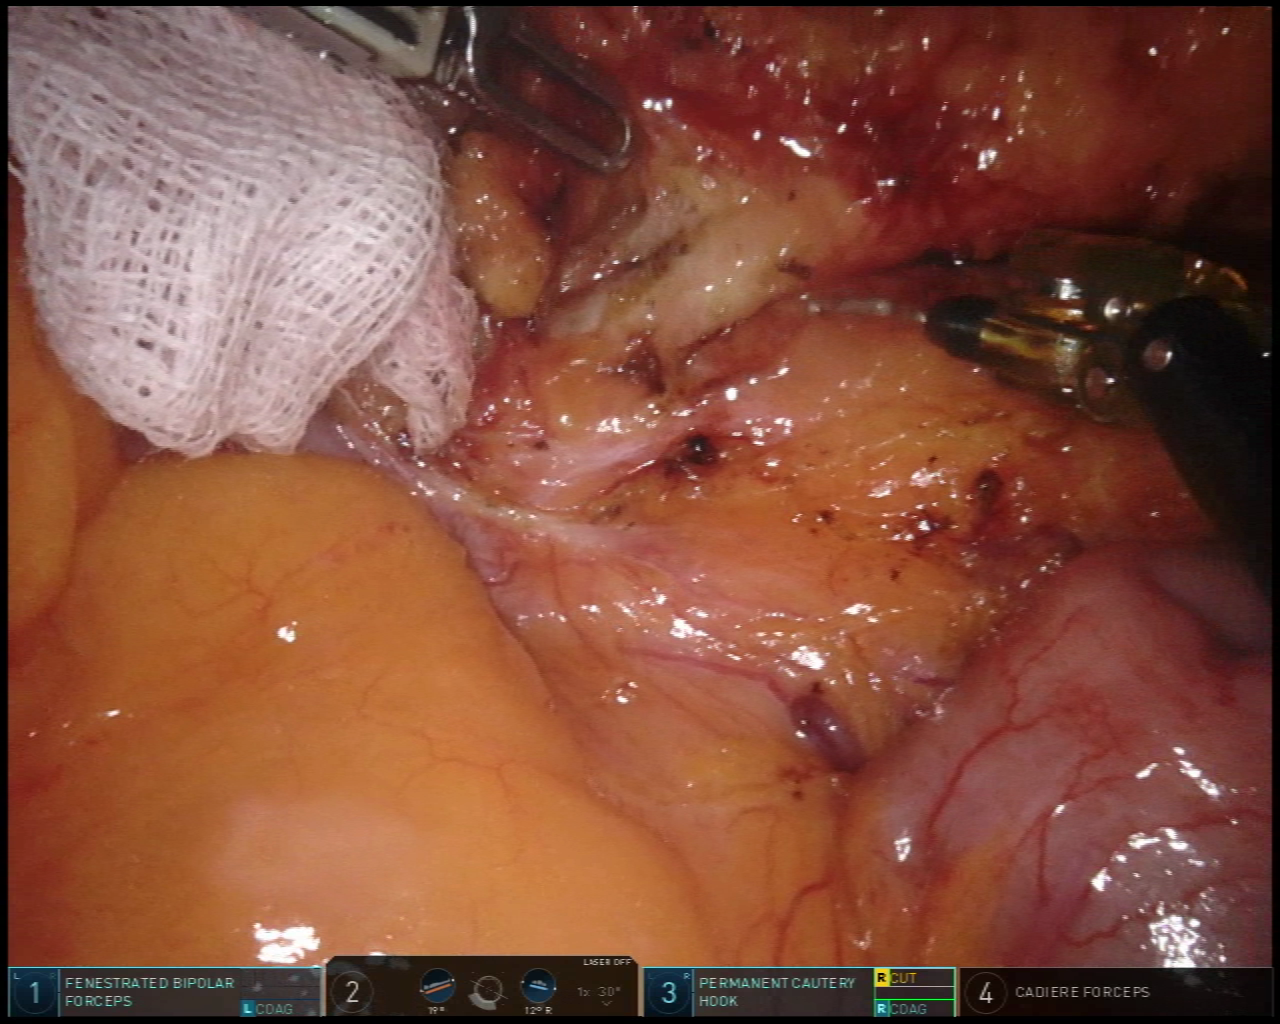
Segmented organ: inferior_mesenteric_artery
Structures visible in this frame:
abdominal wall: no
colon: no
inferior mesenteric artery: yes
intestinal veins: no
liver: no
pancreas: no
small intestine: yes
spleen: no
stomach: no
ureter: no
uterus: no
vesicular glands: no